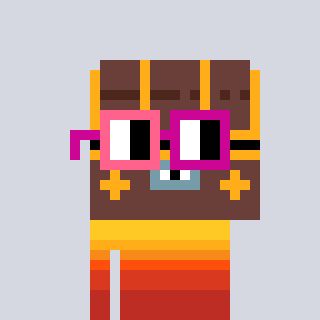
a pixel art character with square pink and red glasses, a treasure chest-shaped head and a peachy-colored body on a cool background